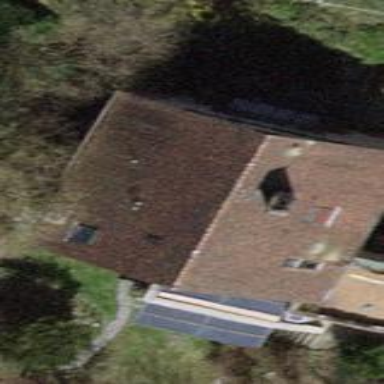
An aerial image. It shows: Building with tiled roof.